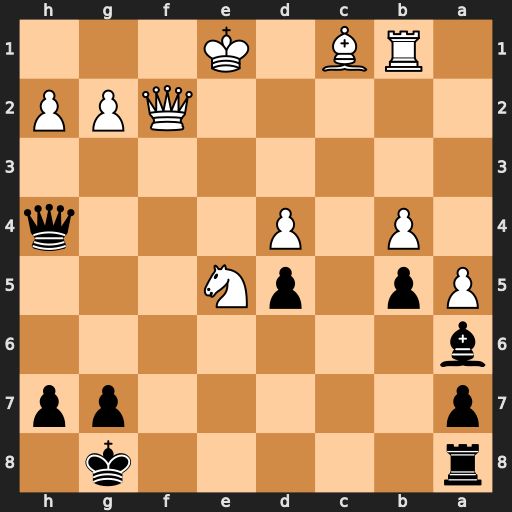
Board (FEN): r5k1/p5pp/b7/Pp1pN3/1P1P3q/8/5QPP/1RB1K3
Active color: b
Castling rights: -
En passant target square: -
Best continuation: Qe4+ Qe3 Qxb1